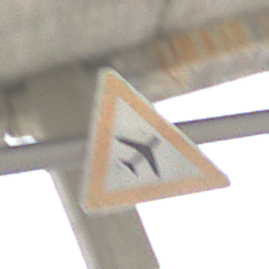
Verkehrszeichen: FlugbetriebLinks
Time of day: MorningAfternoon
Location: Roofed (Suburban)
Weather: PartlyCloudy
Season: Winter
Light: Natural